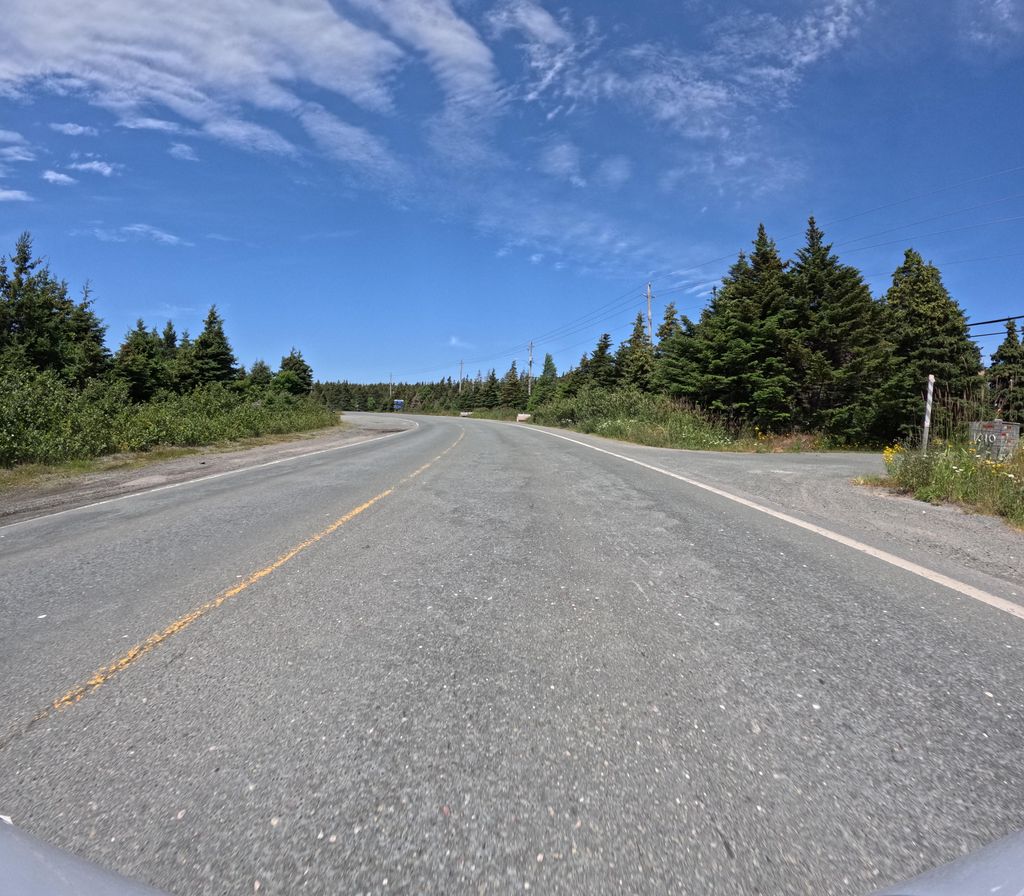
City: st_johns